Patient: sex F, age 57
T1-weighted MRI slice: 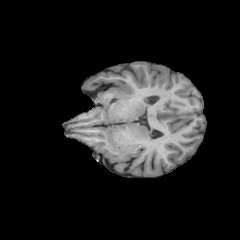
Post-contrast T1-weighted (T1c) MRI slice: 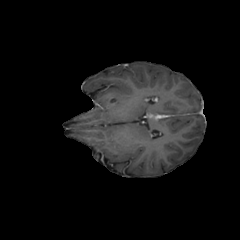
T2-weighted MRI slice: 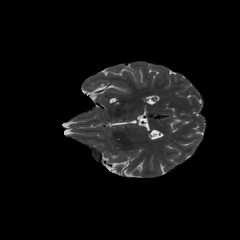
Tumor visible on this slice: no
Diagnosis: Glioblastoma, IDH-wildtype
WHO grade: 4